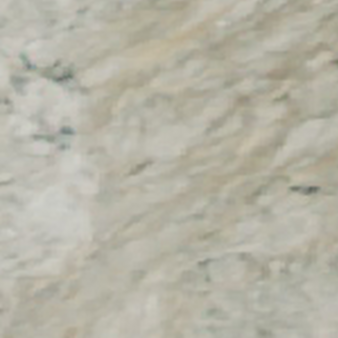
Label: other